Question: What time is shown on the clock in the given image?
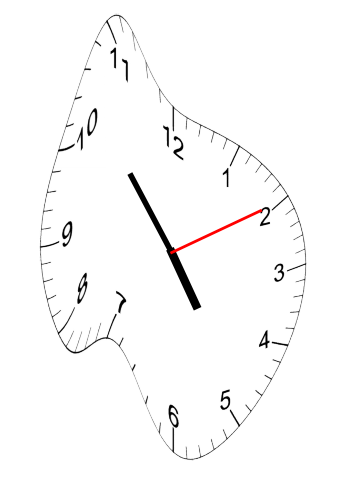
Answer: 04:53:10